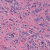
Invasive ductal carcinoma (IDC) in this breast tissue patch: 1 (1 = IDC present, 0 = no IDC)